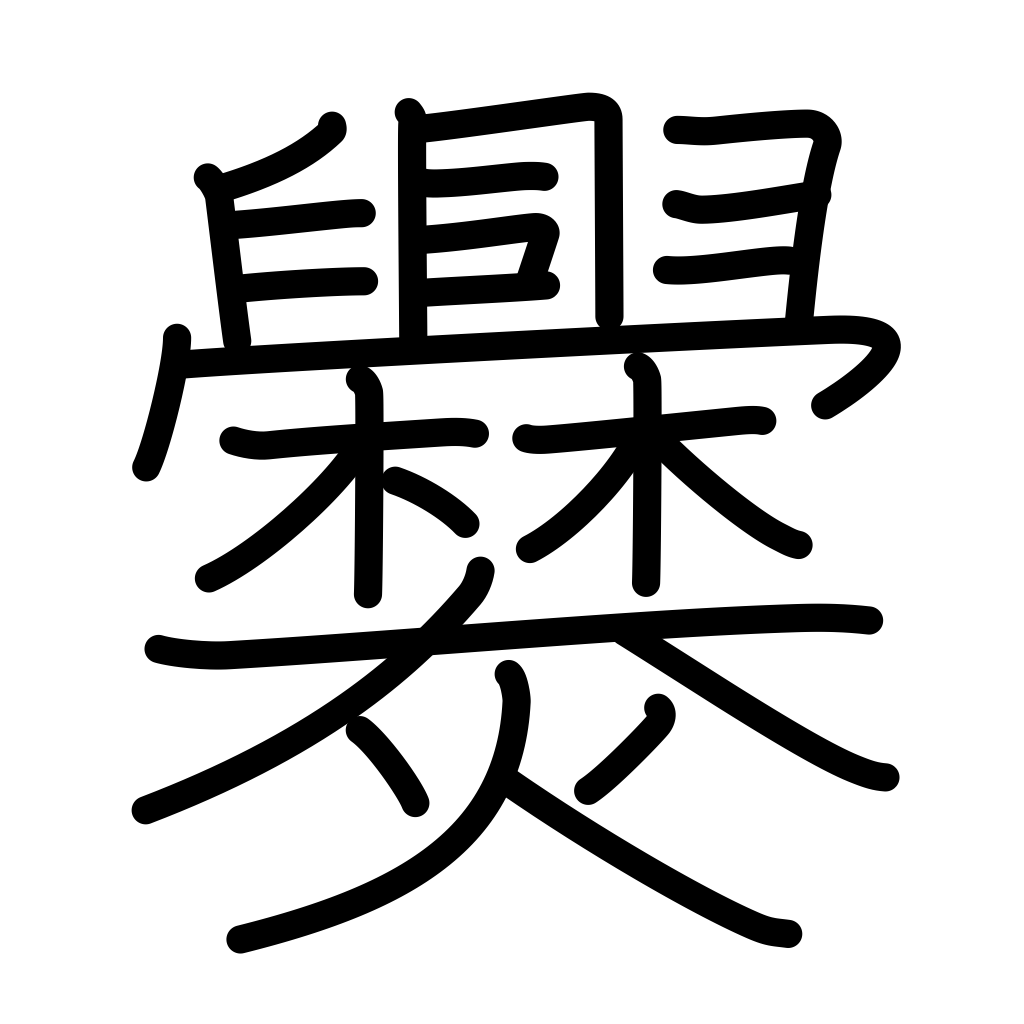
Meaning: cook, boil